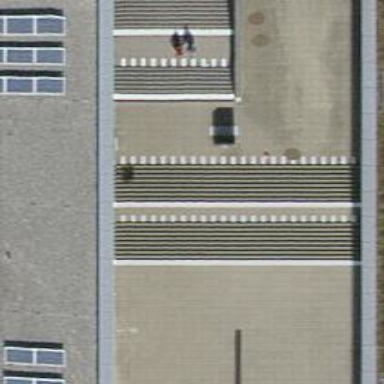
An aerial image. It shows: Concrete steps.